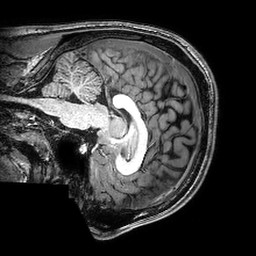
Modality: T1w
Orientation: sagittal
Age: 21
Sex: male
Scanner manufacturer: philips
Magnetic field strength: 3 T
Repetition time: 0.008366 s
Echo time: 0.00386 s